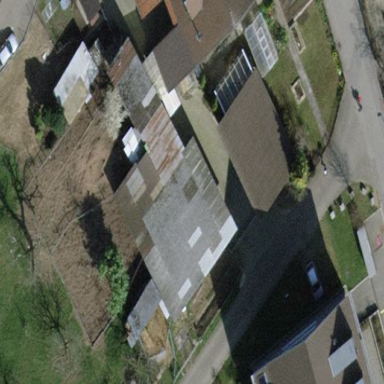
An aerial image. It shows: Shed building.